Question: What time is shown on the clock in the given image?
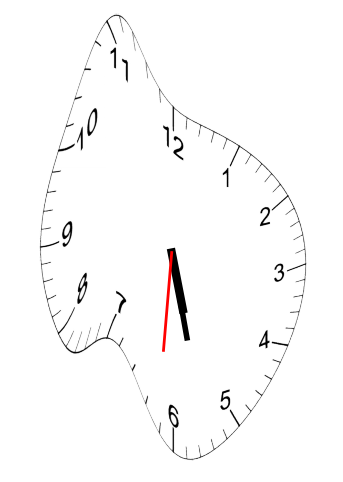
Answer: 05:27:31